七年级 · 度量几何学
如图, 已知射线 $O P \| A E, \angle A=\alpha$, 依次作出 $\angle A O P$ 的角平分线 $O B, \angle B O P$ 的角平分线 $O B_{1}, \angle B_{1} O P$的角平分线 $O B_{2}, \cdots, \angle B_{n-1} O P$ 的角平分线 $O B_{n}$, 其中点 $B, B_{1}, B_{2}, \cdots, B_{n}$ 都在射线 $A E$ 上,
则 $\angle A B_{n} O$ 的度数为 $(\quad)$.

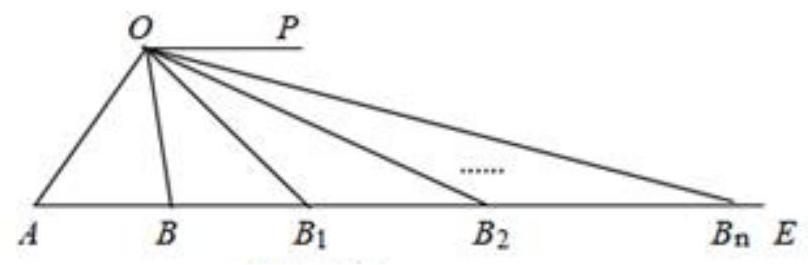
$\frac{180^{\circ}-\alpha}{2^{n}}$
B. $\frac{180^{\circ}-\alpha}{2^{n-1}}$
C. $\frac{180^{\circ}-\alpha}{2^{n+1}}$
D. $\frac{180^{\circ}-\alpha}{2}$
答案: C
解析: 解:如图 $1, \because O P \| A E, \angle A=\alpha$,
$\therefore \angle A O P=180^{\circ}-\alpha$,

$\because \angle B O P=\angle A B O$,

又 $\because \angle B O P=\frac{1}{2} \angle A O P=\frac{180^{\circ}-\alpha}{2}$,

$\therefore \angle A B O=\angle B O P=\frac{180^{\circ}-\alpha}{2}$,

同理, $\angle A B_{1} O=\angle B_{1} O P=\frac{1}{2} \angle B O P=\frac{1}{2} \times \frac{180^{\circ}-\alpha}{2}$,

$\angle A B_{2} O=\angle B_{2} O P=\frac{1}{2} \angle B_{1} O P=\frac{1}{2} \times \frac{1}{2} \times \frac{180^{\circ}-\alpha}{2}$,

$\angle A B_{n} O=\angle B_{n} O P=\frac{1}{2} \angle B_{n-1} O P=\left(\frac{1}{2}\right)^{n} \times \frac{180^{\circ}-\alpha}{2}=\frac{180^{\circ}-\alpha}{2^{n+1}}$,

故选 $C$.